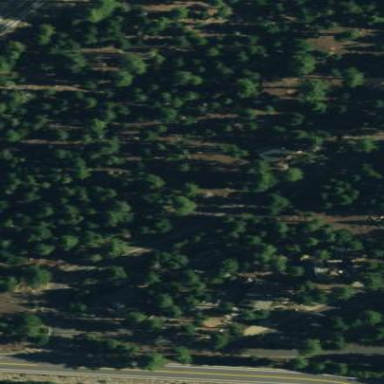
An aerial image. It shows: Greenfield woodland with evergreen needle-leaved trees.